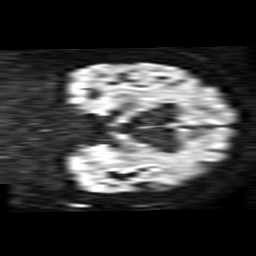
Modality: TRACE
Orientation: coronal
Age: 67
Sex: female
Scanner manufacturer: philips
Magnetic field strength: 1.5 T
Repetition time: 3.627 s
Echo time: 0.09326 s